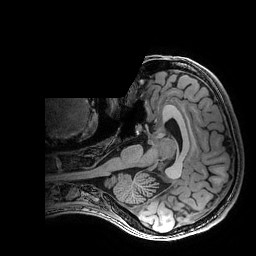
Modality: T1w
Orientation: axial
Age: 27
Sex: female
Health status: healthy
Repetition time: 2.53 s
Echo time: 0.0034 s